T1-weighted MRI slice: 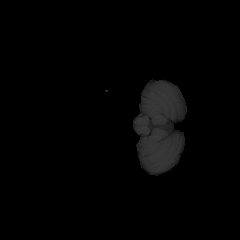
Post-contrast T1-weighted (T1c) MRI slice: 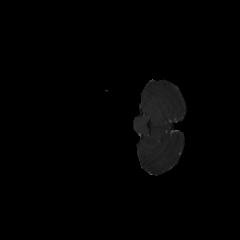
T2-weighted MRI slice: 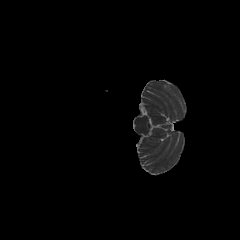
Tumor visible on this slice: no